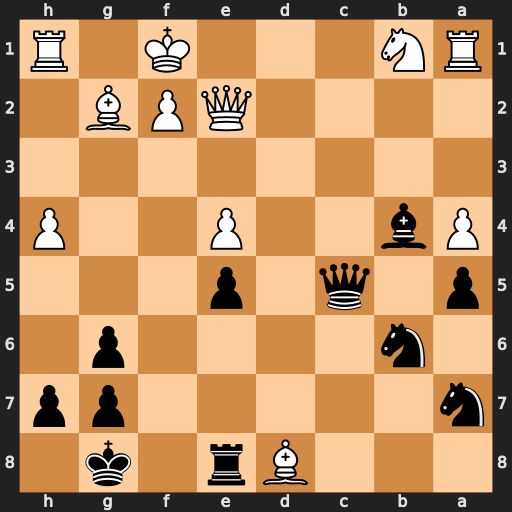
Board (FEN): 3Br1k1/n5pp/1n4p1/p1q1p3/Pb2P2P/8/4QPB1/RN3K1R
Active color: b
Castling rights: -
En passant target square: -
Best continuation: Qc1+ Qd1 Qxd1#